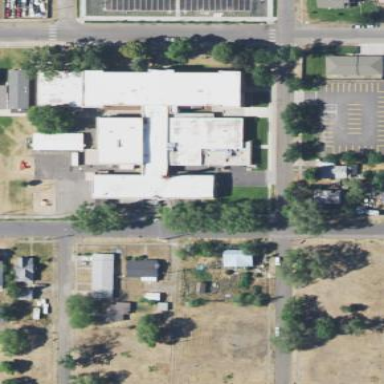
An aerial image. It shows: School building.